RGB frame:
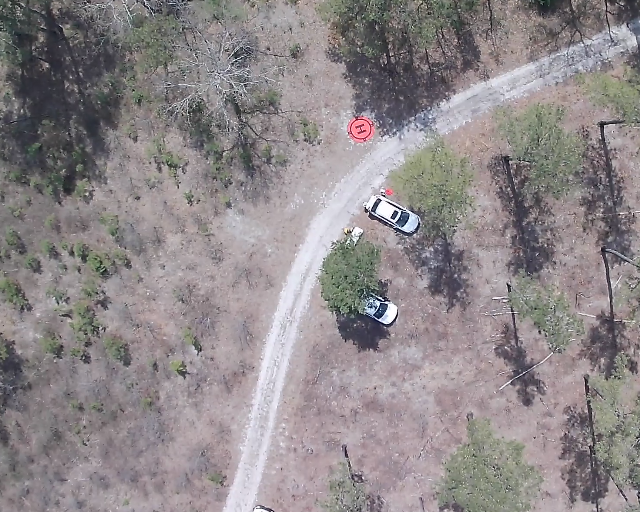
Thermal frame:
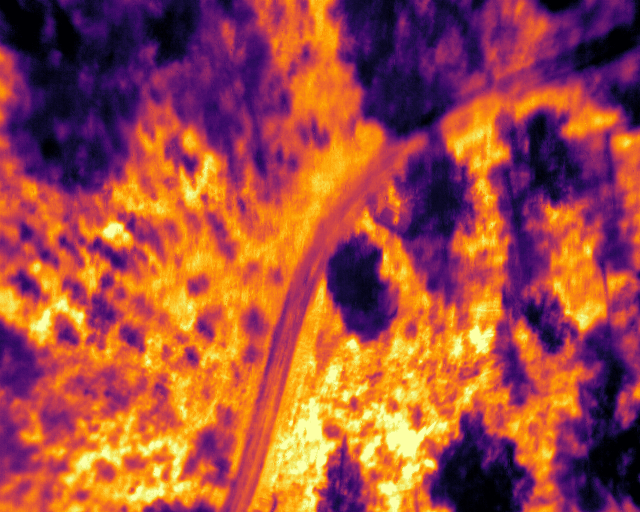
Captured: 2026-02-26 02:32:42
Pixels at or above 80 °C: 0 (fraction of frame: 0)